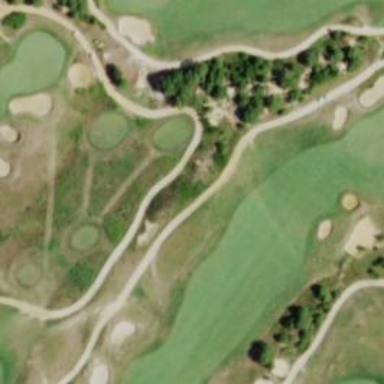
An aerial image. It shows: View of golf hole.